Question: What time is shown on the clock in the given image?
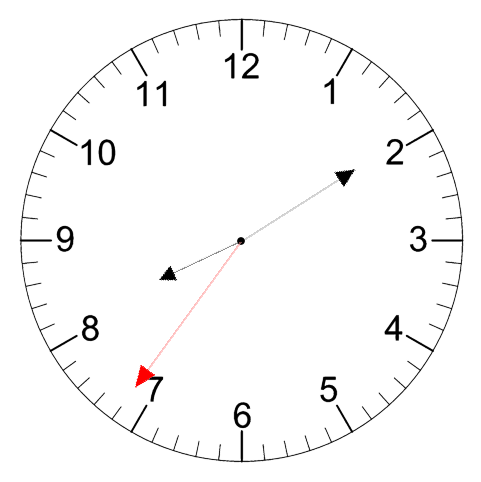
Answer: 08:09:36